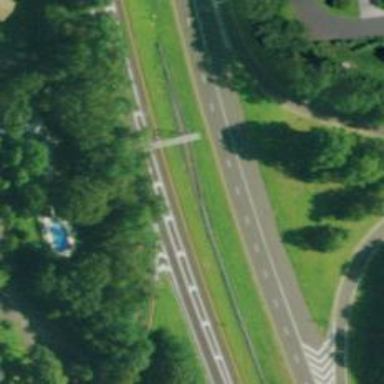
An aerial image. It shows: Motorway junction.